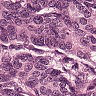
Metastatic tissue present: yes